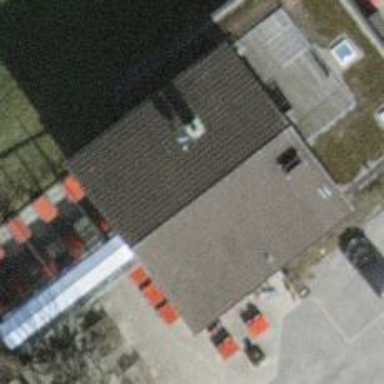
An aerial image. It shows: Restaurant.